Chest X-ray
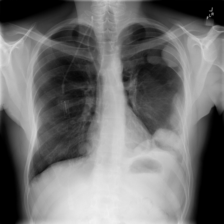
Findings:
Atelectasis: negative
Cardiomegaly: negative
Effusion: negative
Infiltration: negative
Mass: positive
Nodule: negative
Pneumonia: negative
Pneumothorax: negative
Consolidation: negative
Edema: negative
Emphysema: negative
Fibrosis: negative
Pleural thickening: negative
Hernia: negative